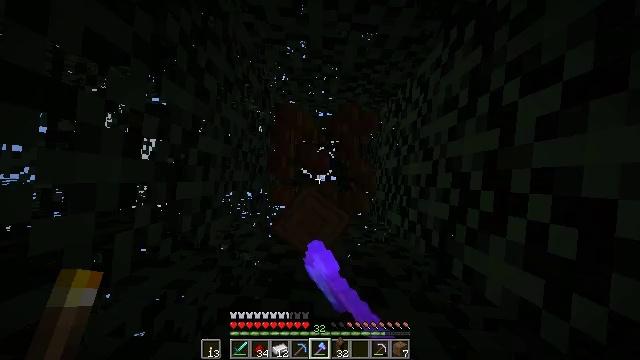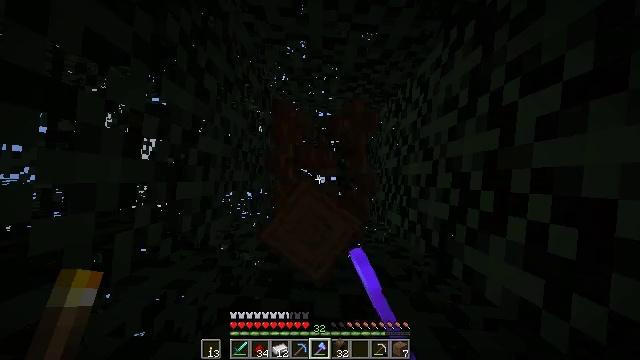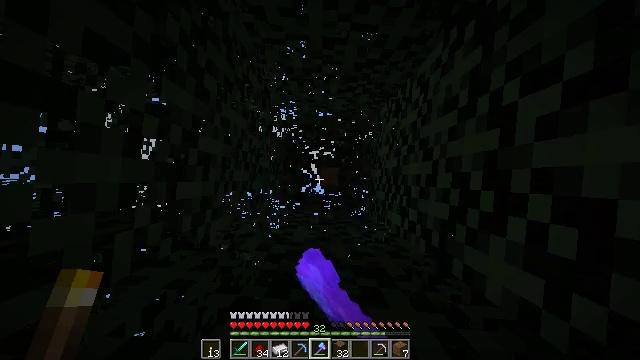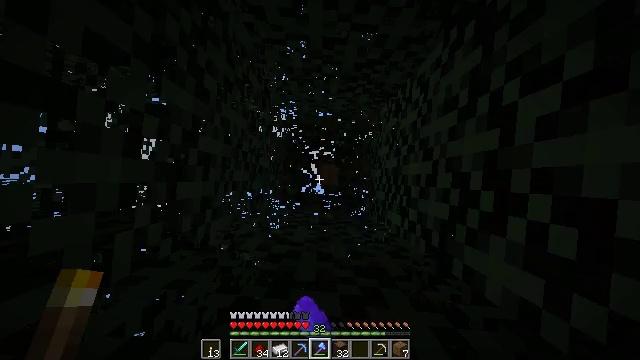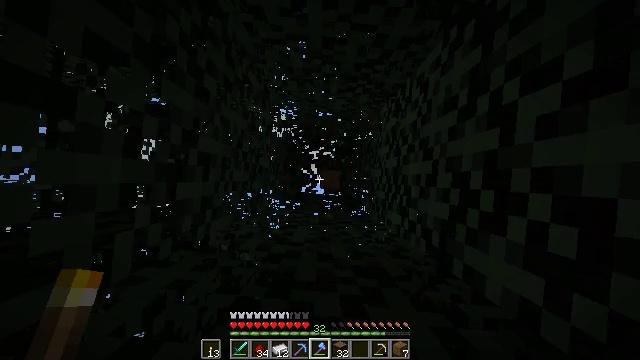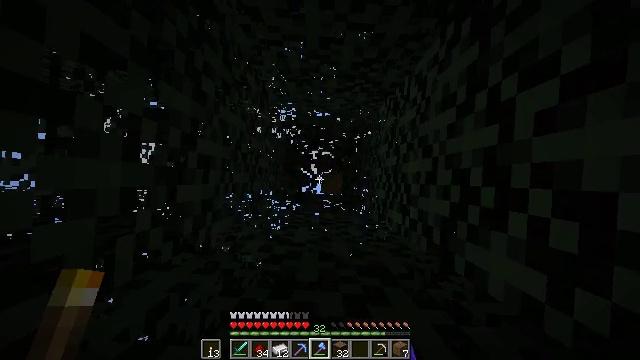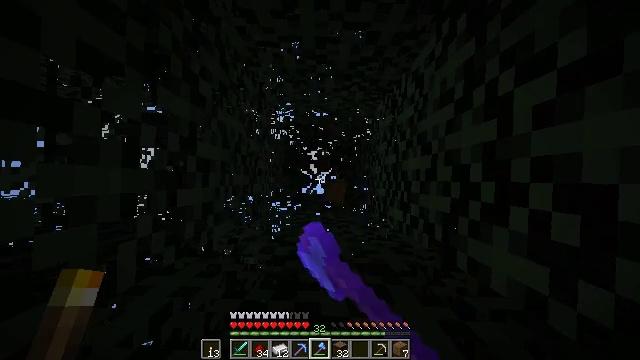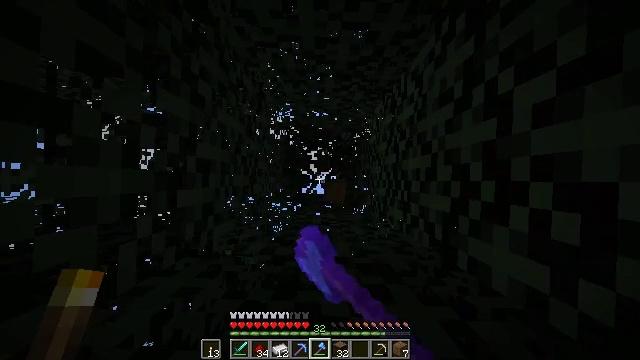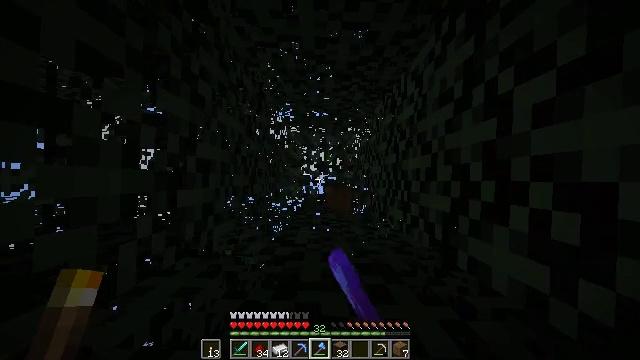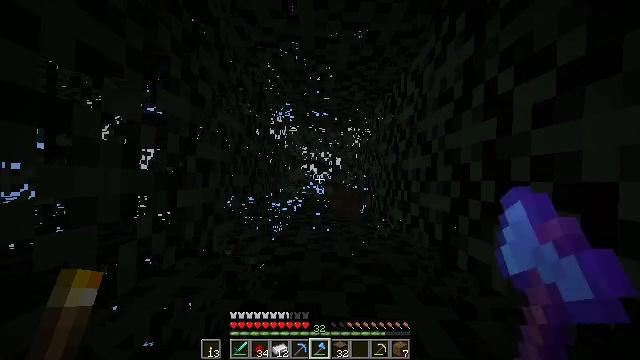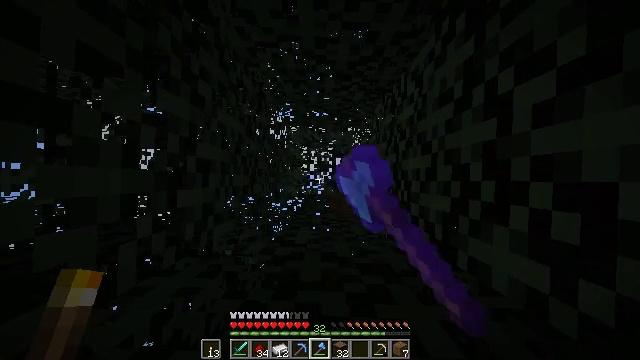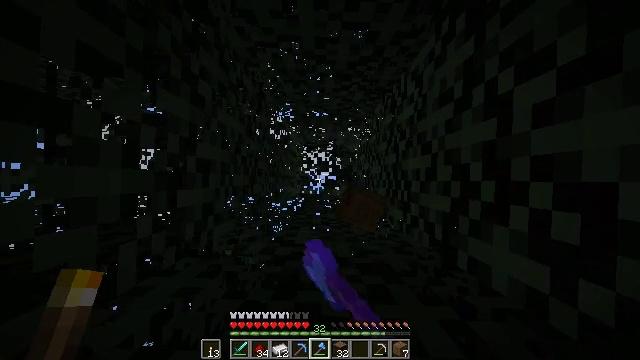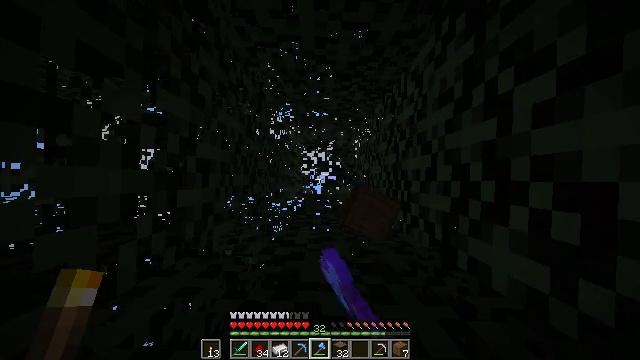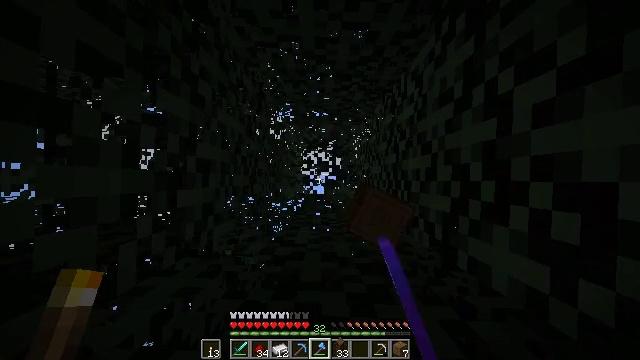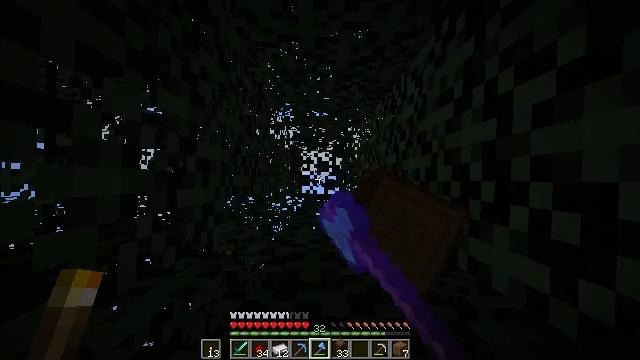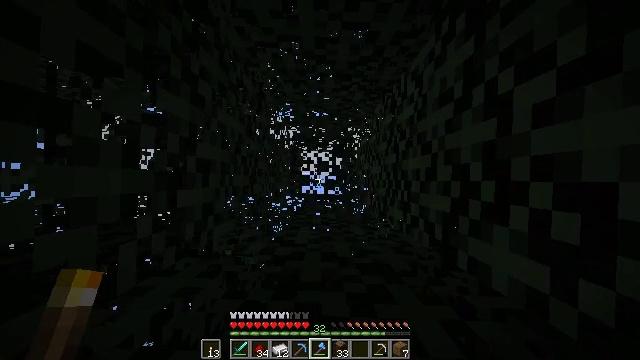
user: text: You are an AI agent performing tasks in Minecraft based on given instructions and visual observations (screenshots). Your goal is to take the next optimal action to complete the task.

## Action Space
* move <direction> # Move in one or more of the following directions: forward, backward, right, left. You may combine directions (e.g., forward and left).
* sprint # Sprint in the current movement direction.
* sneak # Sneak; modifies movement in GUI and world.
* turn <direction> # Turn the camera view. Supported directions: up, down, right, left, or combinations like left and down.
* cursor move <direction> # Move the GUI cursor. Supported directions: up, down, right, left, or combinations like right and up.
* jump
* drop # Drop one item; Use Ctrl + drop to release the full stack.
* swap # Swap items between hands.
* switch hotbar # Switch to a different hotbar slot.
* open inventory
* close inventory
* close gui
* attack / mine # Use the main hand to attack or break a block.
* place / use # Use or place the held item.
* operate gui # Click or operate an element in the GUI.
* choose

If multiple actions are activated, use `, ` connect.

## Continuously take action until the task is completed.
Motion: motion action
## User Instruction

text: Mine spruce leaves from the tree.
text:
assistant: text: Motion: attack / mine
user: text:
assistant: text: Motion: attack / mine
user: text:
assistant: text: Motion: attack / mine
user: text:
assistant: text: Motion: attack / mine
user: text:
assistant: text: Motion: turn left and up, attack / mine
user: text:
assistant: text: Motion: turn left and up, attack / mine
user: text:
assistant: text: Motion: turn up, attack / mine
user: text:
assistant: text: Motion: turn up, attack / mine
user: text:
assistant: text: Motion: attack / mine
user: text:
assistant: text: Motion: attack / mine
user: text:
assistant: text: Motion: attack / mine
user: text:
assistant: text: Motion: attack / mine
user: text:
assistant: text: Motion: attack / mine
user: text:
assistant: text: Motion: attack / mine
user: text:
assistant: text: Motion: attack / mine
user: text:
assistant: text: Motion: attack / mine
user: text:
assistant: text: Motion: attack / mine
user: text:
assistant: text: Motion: turn right and down, attack / mine
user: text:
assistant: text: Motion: turn down, attack / mine
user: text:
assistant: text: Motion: turn down, attack / mine
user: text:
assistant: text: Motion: turn down, attack / mine
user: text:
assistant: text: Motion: turn down, attack / mine
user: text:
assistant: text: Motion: turn down, attack / mine
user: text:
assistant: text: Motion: turn down, attack / mine
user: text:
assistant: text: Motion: turn down, attack / mine
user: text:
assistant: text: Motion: turn down, attack / mine
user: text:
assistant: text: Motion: attack / mine
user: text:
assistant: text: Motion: attack / mine
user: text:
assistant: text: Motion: attack / mine
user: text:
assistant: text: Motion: attack / mine